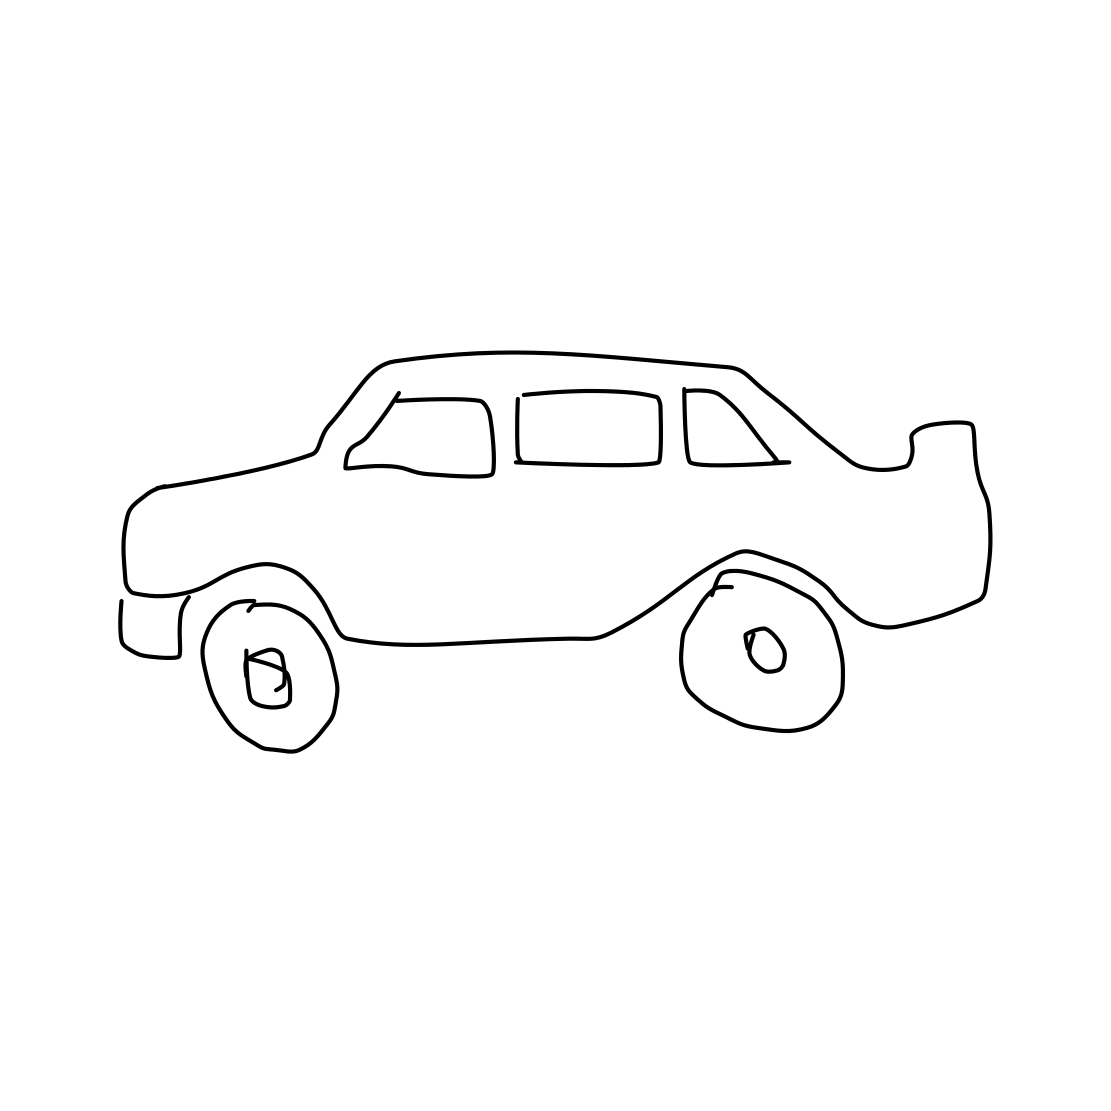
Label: race car